Field crop: maize
Growth stage: 1
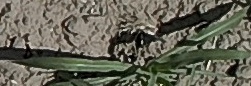
Species: sorghum